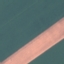
Land use / land cover class: AnnualCrop